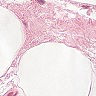
Metastatic tissue present: no